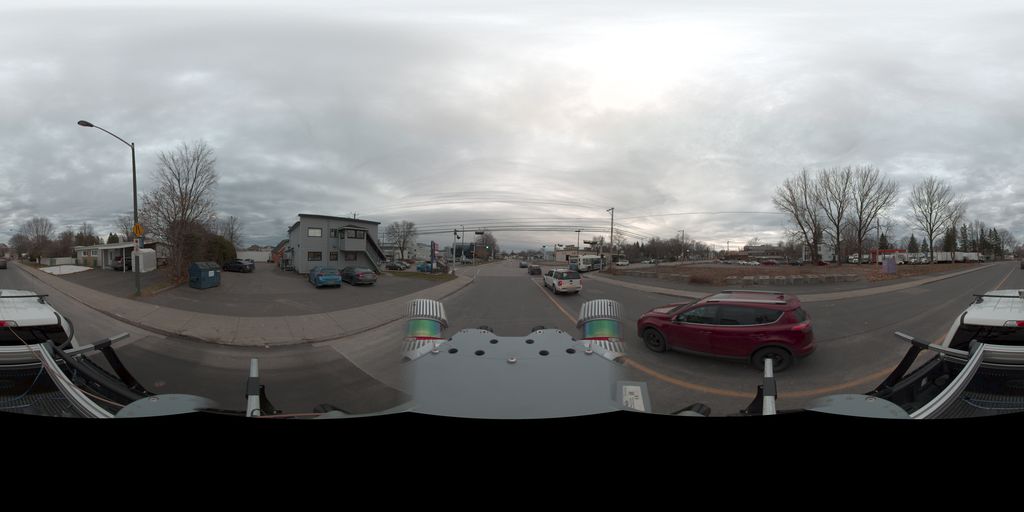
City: quebec_city